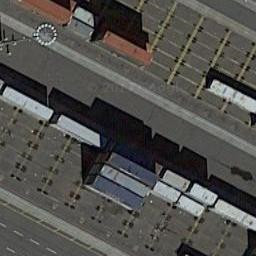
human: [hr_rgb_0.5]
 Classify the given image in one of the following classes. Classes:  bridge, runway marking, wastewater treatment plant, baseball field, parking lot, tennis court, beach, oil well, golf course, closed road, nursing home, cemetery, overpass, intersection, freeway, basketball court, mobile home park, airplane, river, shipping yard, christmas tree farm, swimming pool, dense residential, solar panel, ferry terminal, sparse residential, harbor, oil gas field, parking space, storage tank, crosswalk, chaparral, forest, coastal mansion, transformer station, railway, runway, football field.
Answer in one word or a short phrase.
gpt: shipping yard